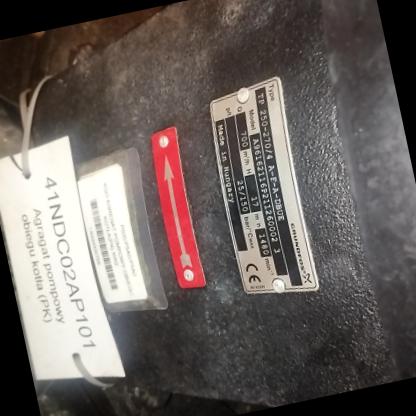
Klasa: tabliczka-znamionowa